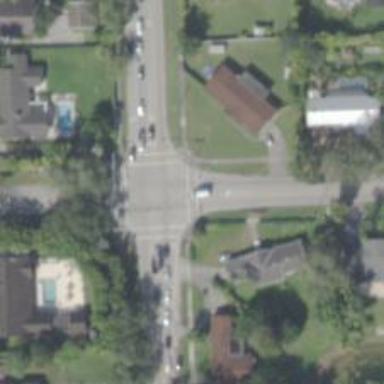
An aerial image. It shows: Asphalt footway with uncontrolled crossing marked with lines.